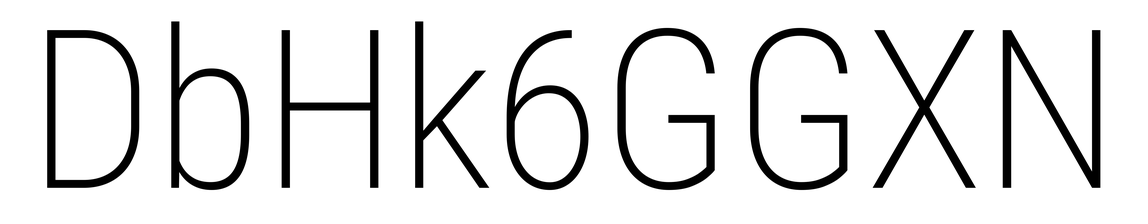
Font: Roboto_Condensed_ExtraLight